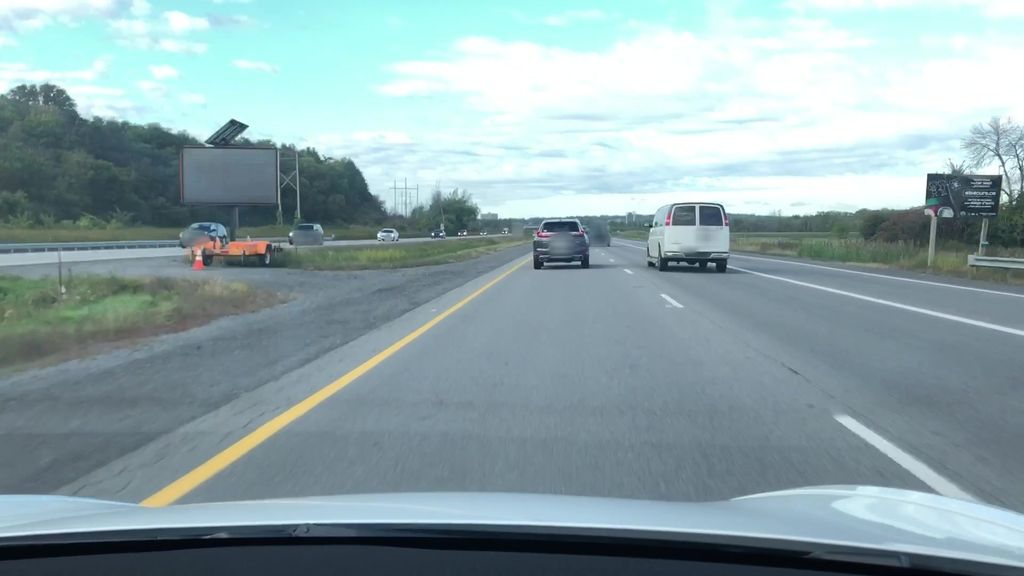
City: ottawa-gatineau